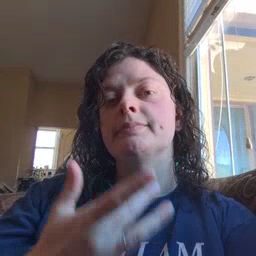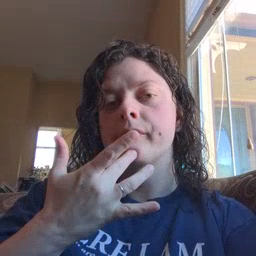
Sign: taste